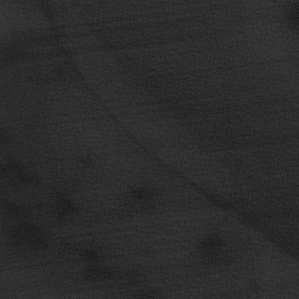
Label: frost